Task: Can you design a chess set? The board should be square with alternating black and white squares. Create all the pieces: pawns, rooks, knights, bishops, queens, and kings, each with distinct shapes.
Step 4679:
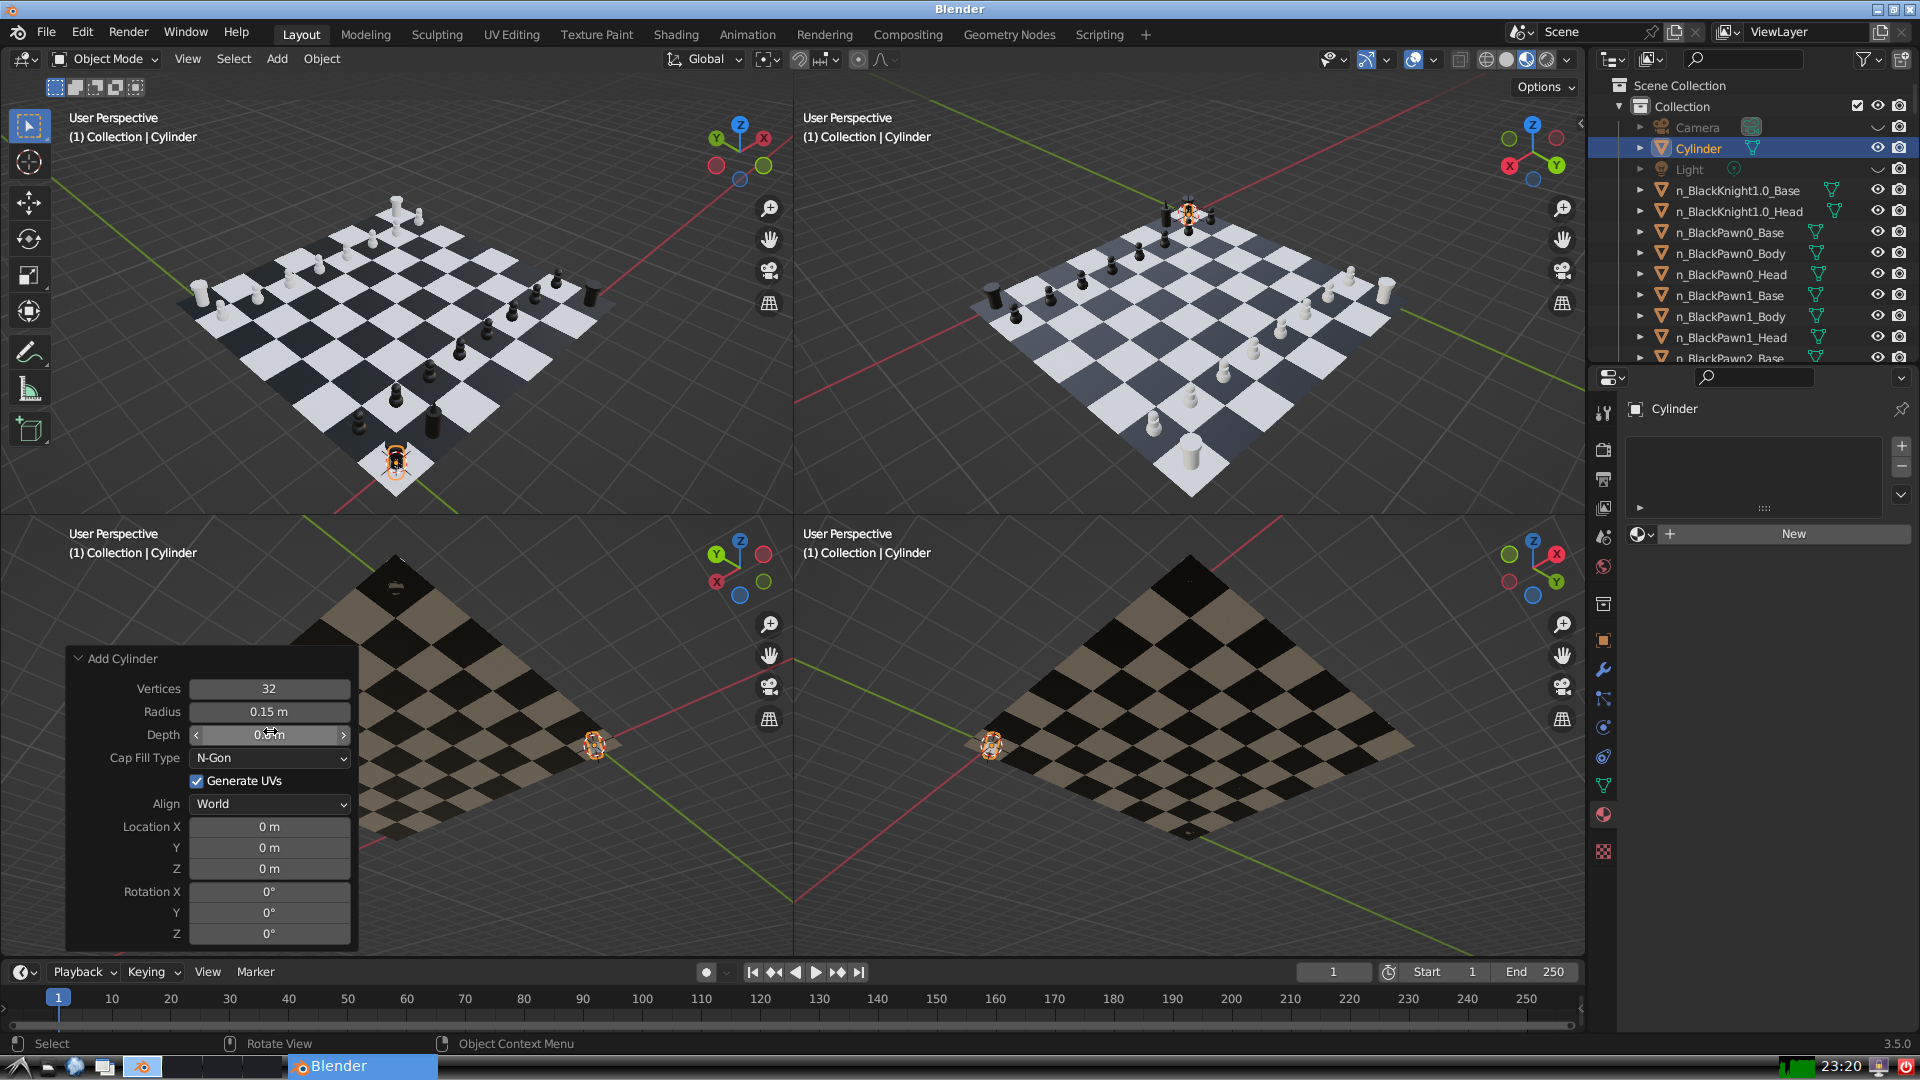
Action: click: no